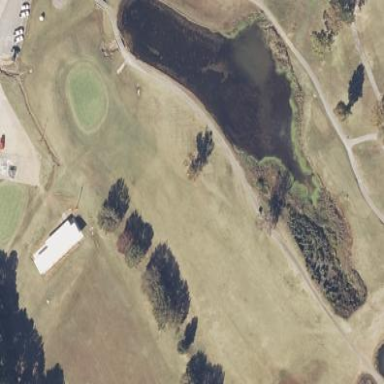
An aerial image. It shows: Golf fairway surrounded by grass.